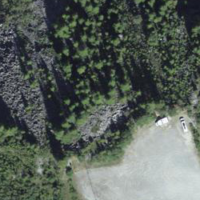
EUNIS habitat code: 31
Species observed at this site:
Melitaea diamina
Cupido minimus
Cyaniris semiargus
Erynnis tages